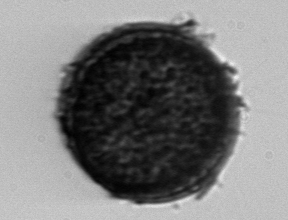
Label: Coscinodiscus